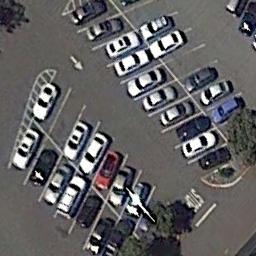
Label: parking_lot